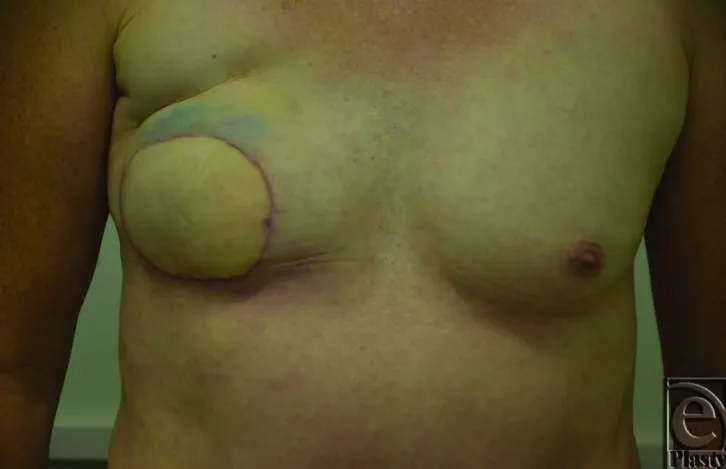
Case 2 - Appearance 1 week following DIEP flap breast reconstruction.
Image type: medical_photograph (other_medical_photograph)